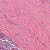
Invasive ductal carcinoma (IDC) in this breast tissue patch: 0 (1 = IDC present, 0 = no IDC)